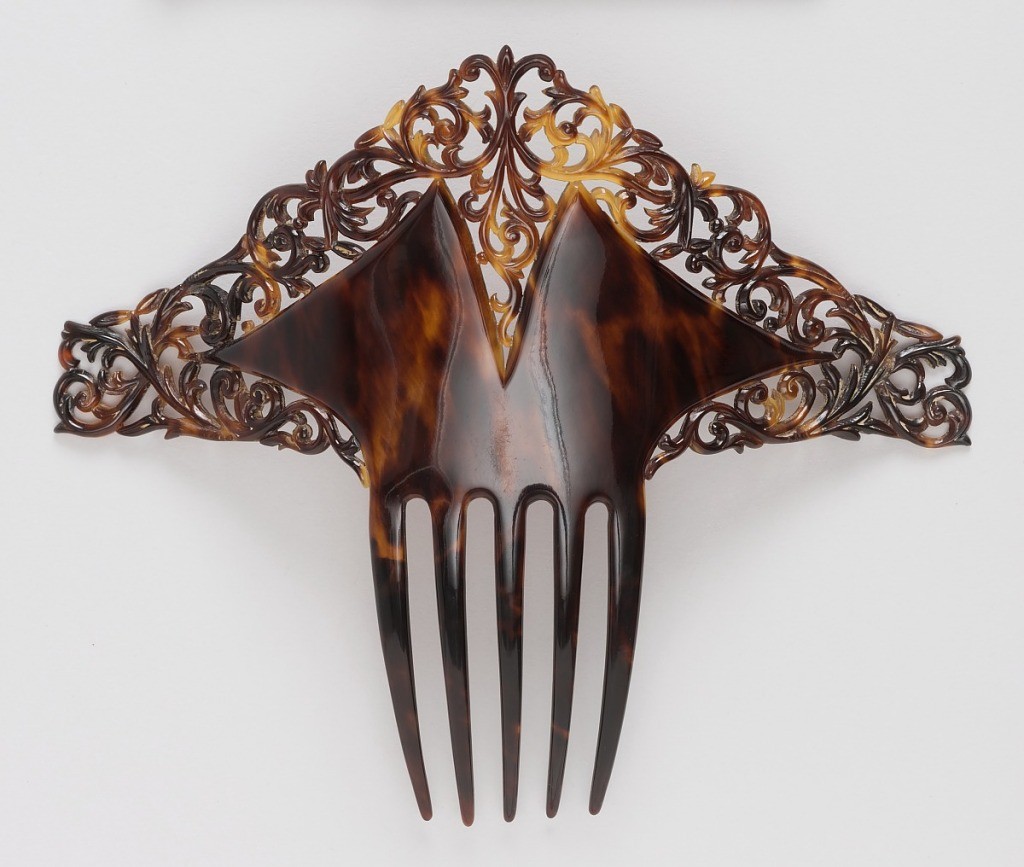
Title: Comb
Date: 19th century
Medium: tortoiseshell
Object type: comb
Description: Triangular form of mottled, translucent brown, the edges of intricate pierced scrollwork surrounding a section of solid tortoseshell with a V-shape cut in the center, above five long teeth to fix the comb in the wearer's hair.